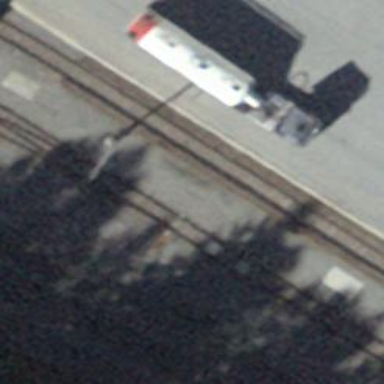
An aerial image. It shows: Railway switch.